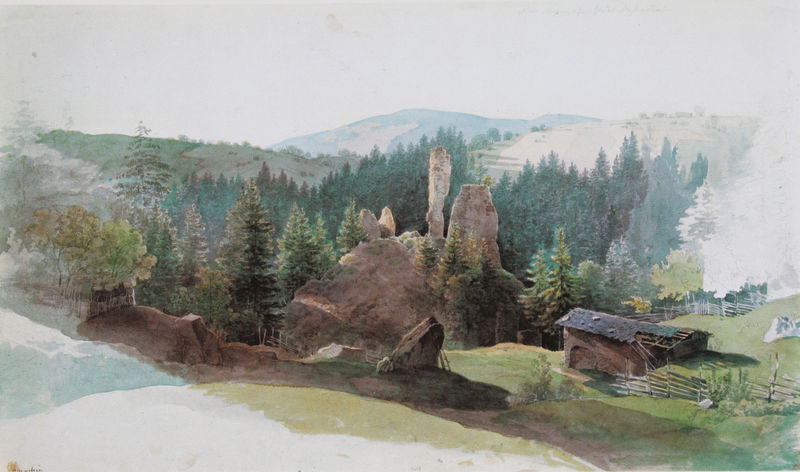
Titel: Ruine des Schlosses Diessenstein im Bayerischen Wald
Künstler: Max Joseph Wagenbauer
Standort: München
Institution: Staatliche Graphische Sammlung
Schlagwörter: baum, berg, blau, blätter, felsen, gemälde, gestein, himmel, laub, schatten, wolken, aquarell, bäume, grün, landschaft, braun, bunt, grau, hintergrund, holz, licht, vordergrund, weiss, zeichnung, blick, dach, eis, gras, haus, rasen, rot, schnee, wiese, zaun, stein, steine, weit, feld, felder, horizont, hügel, morgen, natur, weide, gatter, hütte, sonne, sträucher, wiesen, boden, tal, wald, papier, abhang, acker, berge, fels, gebirge, gipfel, hang, dunkelgrün, grafik, graphik, nebel, nuancen, landschaftsmalerei, wasserfarbe, alm, berglandschaft, hütten, lattenzaun, holzzaun, friedrich, romantik, tannen, nadel, bretter, pfosten, panorama, ruine, scheune, wandern, alpen, wälder, lichtung, hinten, schweiz, ruinen, laubbaum, nadelbaum, tanne, unvollendet, verschwommen, gehölz, laubbäume, nadelbäume, nadelwald, fernblick, plein air, berghütte, bayer, verfallen, bretterzaun, ebenen, aquarel, weitblick, naturstudie, schwarzwald, mischwald, böume, farbperspektive, felsformationen, dunl, almhütte, skitzze, gewürzprüfer, steinnadel, almszenerie, almhüte